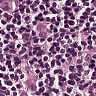
Metastatic tissue present: yes